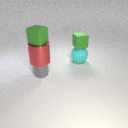
small green rubber cube above large cyan rubber sphere